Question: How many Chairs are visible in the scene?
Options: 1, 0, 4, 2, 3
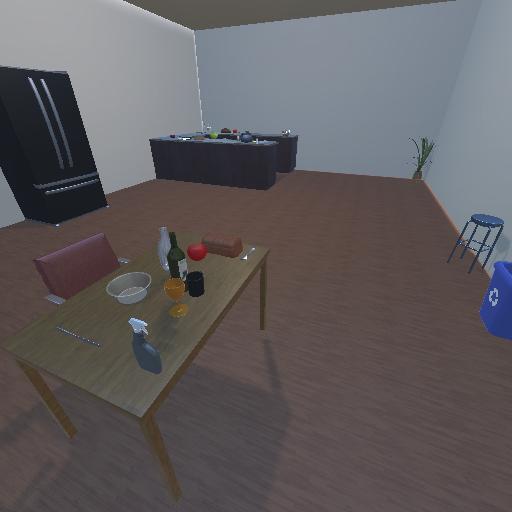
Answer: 1